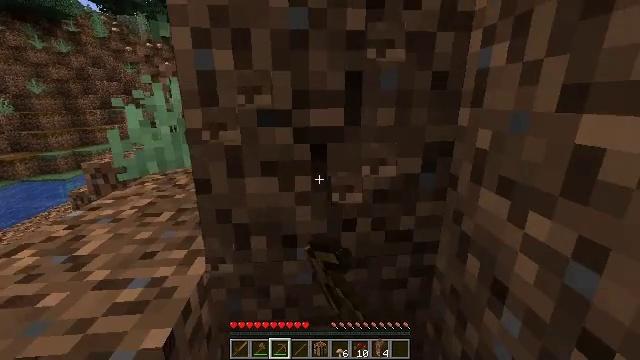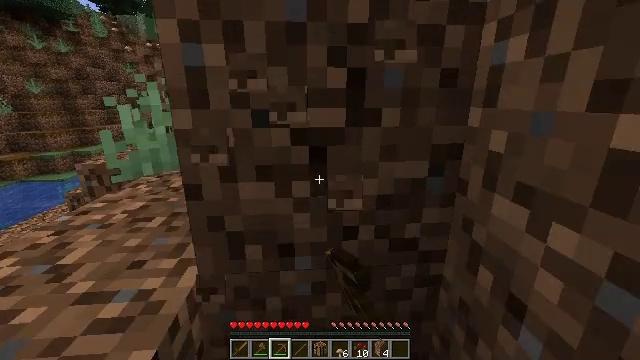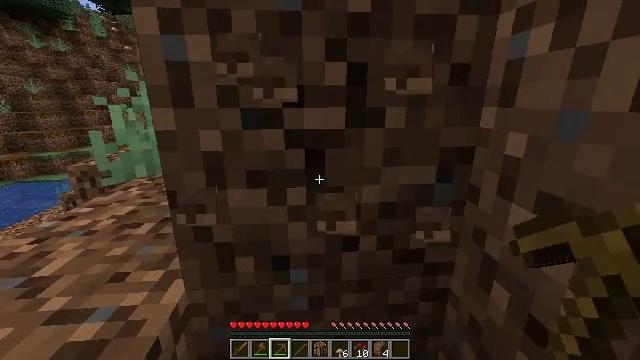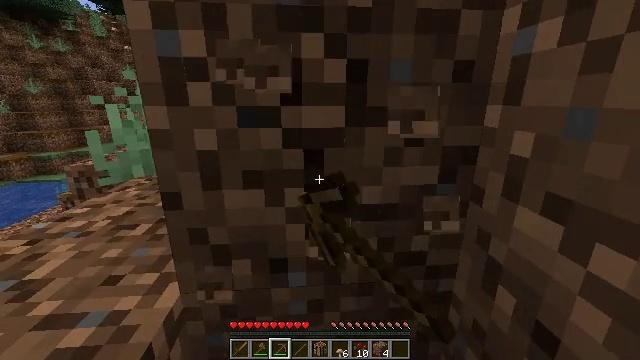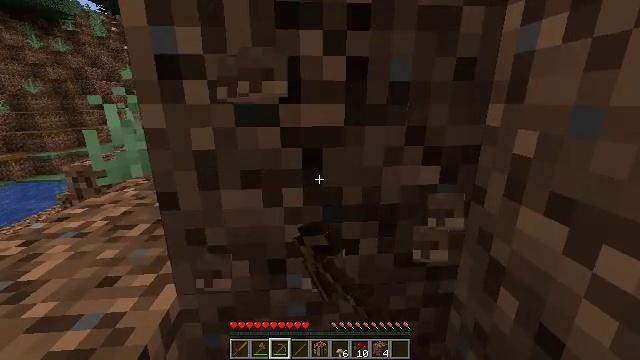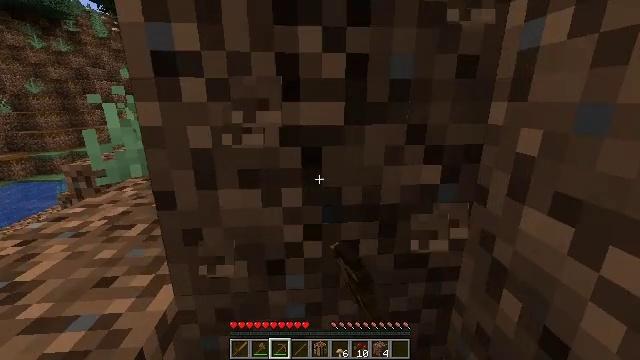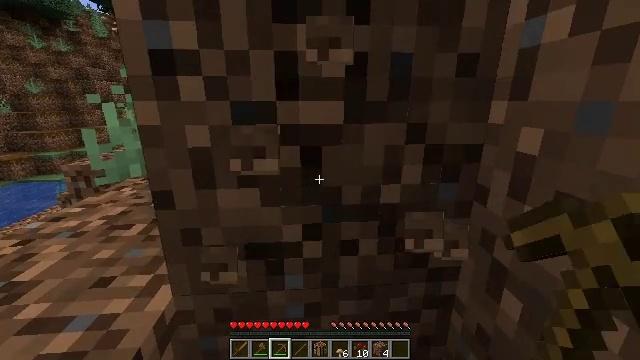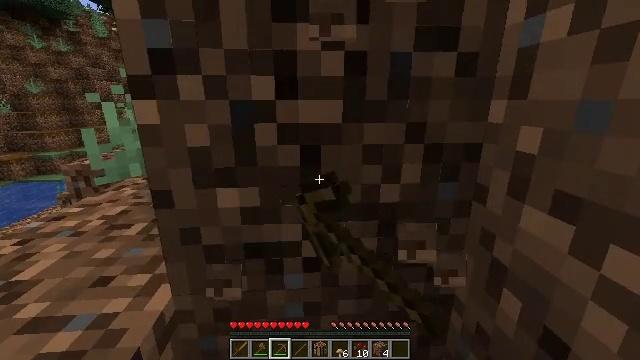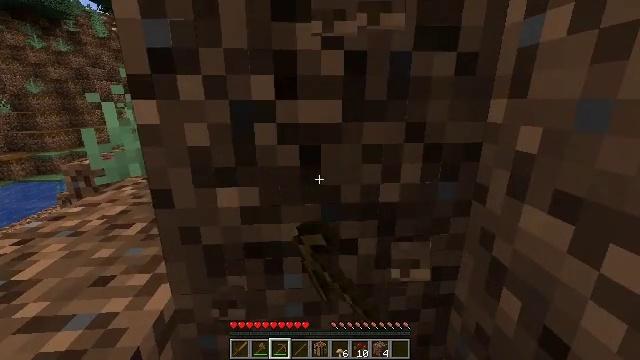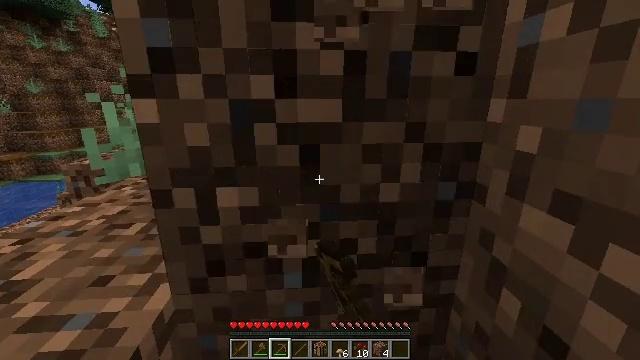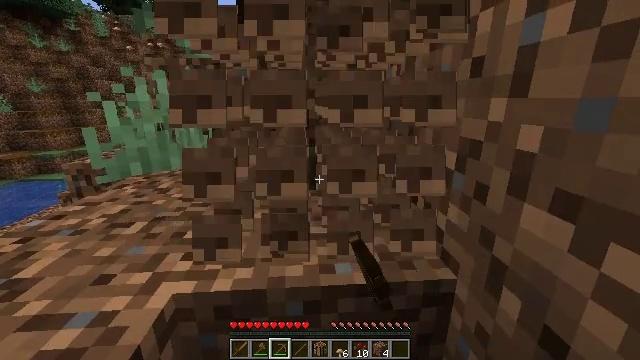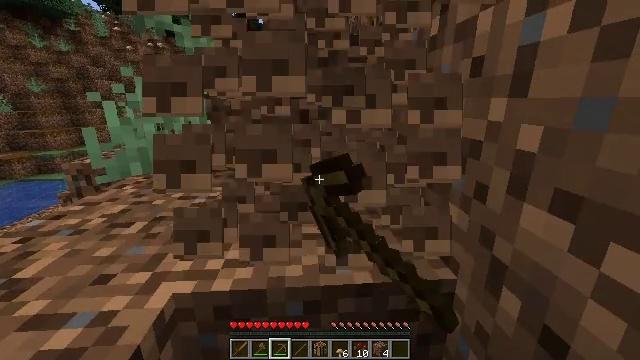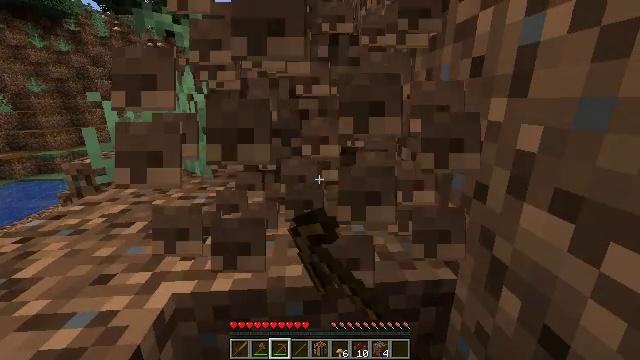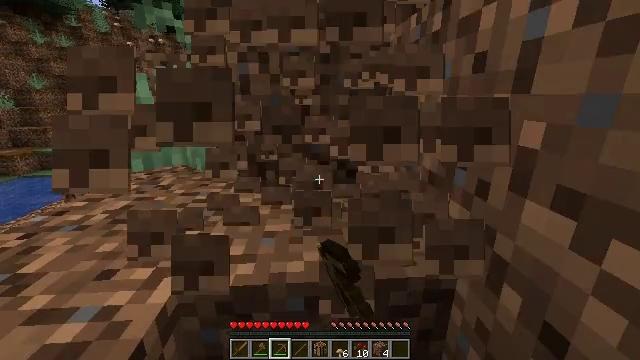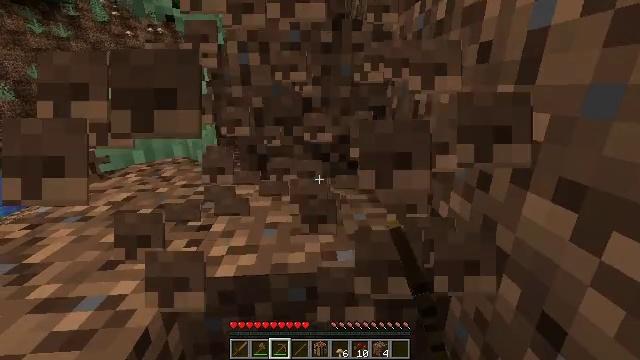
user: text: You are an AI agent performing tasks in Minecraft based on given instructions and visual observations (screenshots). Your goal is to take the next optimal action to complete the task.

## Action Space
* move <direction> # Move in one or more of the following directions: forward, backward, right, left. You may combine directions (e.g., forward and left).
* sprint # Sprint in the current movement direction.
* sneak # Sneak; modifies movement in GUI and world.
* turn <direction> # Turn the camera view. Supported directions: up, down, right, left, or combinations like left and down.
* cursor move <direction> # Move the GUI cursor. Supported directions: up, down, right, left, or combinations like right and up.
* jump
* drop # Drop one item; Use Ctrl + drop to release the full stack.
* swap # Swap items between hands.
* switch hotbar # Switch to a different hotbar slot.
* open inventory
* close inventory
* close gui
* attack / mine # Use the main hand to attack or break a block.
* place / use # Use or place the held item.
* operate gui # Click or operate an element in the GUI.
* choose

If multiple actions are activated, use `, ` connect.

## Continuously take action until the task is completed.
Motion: motion action
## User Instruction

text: Break the coarse dirt block.
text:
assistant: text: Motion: attack / mine
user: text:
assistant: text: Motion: attack / mine
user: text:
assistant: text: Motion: attack / mine
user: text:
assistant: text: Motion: attack / mine
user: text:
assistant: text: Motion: attack / mine
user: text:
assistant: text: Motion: attack / mine
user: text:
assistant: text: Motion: attack / mine
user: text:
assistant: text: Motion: attack / mine
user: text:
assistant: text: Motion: attack / mine
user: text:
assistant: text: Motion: attack / mine
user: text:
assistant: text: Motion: attack / mine
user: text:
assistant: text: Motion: attack / mine
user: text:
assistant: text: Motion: attack / mine
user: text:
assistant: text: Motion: turn down, attack / mine
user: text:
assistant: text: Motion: attack / mine